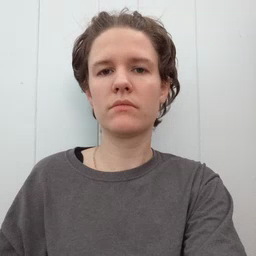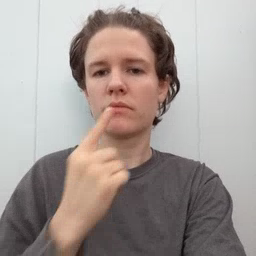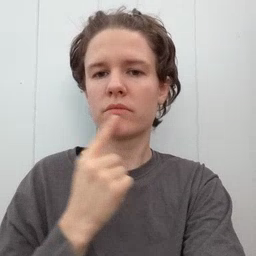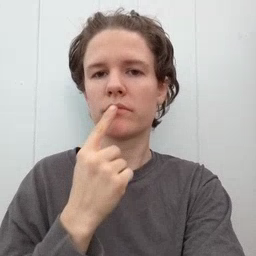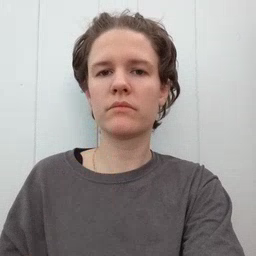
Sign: lips